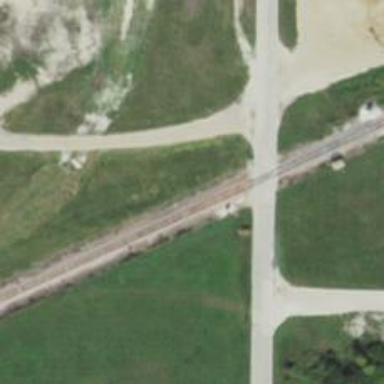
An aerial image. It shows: Site related to railway infrastructure.